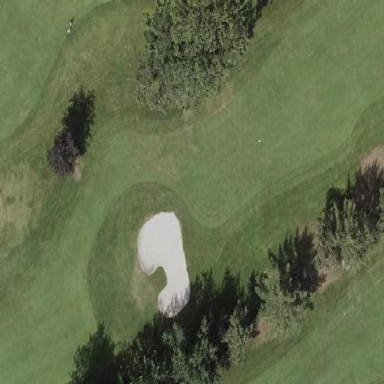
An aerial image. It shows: Golf fairway in the image.